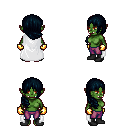
a pixel art fantasy rpg character, female body template, orc, green skin, white cape, magenta pants, raven right-swept hairstyle, gold gloves, black shoes, four views (front, back, left, right), 2x2 character sprite sheet, small pixel art, hard edges, no anti-aliasing